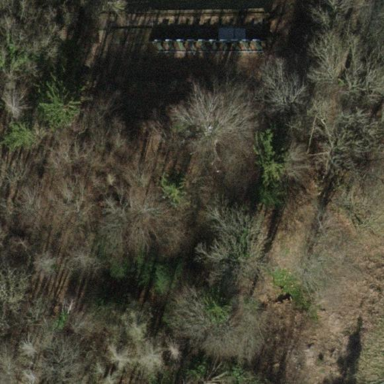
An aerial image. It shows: Beautiful woodland area.